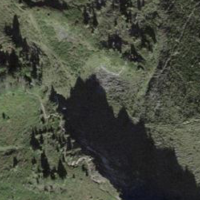
EUNIS habitat code: 23
Species observed at this site:
Astrantia minor